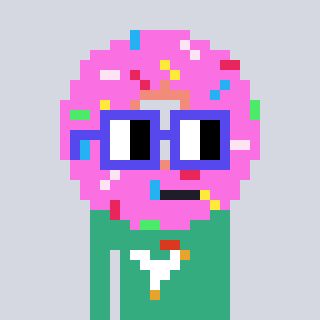
a pixel art character with square blue glasses, a doughnut-shaped head and a teal-colored body on a cool background